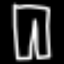
Label: pants